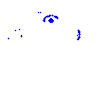
Particle: pion